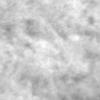
Label: no_change